Field crop: maize
Growth stage: 1
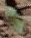
Species: datura